Question: I can I prevent text from being selectable and making the background blue? The blue background caused by it is the main issue, but preventing the text from being selected can be done if it removes the blue background.
Example:
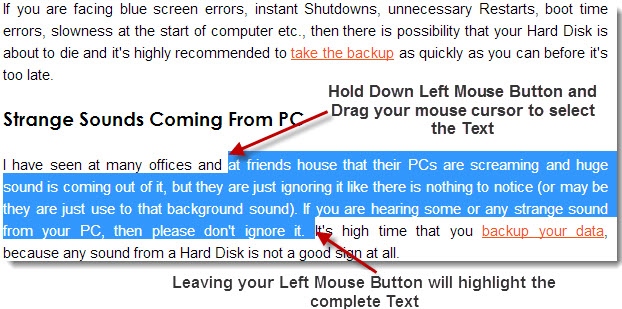
Answer: You need to use 'user-select: none;'.
For full support use:
'''
-webkit-touch-callout: none;
-webkit-user-select: none;
-khtml-user-select: none;
-moz-user-select: none;
-ms-user-select: none;
-o-user-select: none;
user-select: none;
'''
<URL>